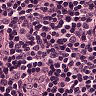
Metastatic tissue present: no